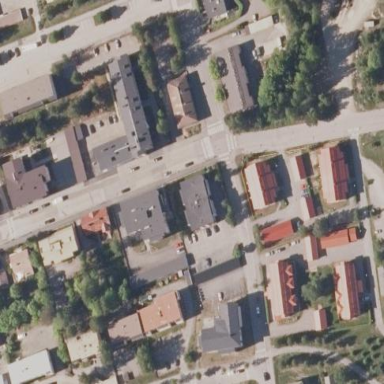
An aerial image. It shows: Residential area.